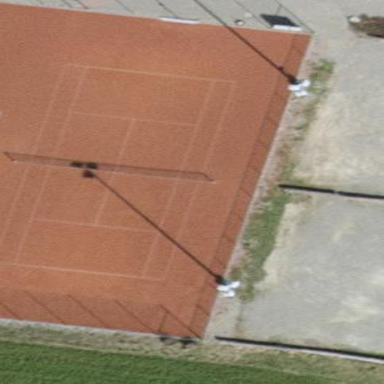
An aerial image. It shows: Tennis court on the leisure land pitch.